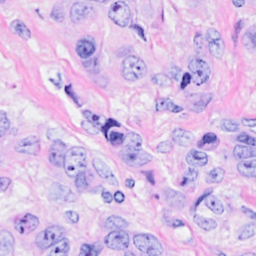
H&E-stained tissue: Breast